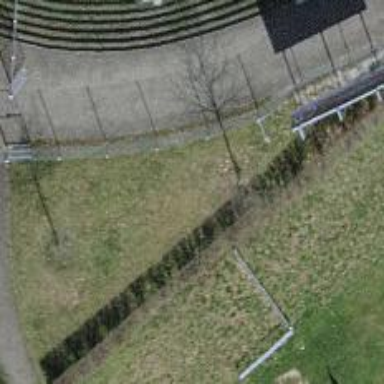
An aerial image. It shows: Hedge acting as barrier.